Question: Suppose we have the string 'ABCD'
I would like to create the following tree:
'''
ABCD <------ level 1
ABC ABD ACD BCD <------ level 2
AB AC AD BC BD CD <------ level 3
A B C D <------ level 4
'''
And save it inside a vector in the following order:
'''
ABCD->ABC->ABD->ACD->BCD->AB->AC->AD->BC->BD->CD->A->B->C->D
'''
So from the starting point, I want to generate the nodes of the next level, store them inside the vector, then generate the nodes of the next level and do the same thing for all the remaining levels
I have created the following program to generate level 2 from level 1.
'''
void test(int dimensions, vector<string> & nodes, const char* currentNode){
int i,j;
for(i=dimensions-1;i>=0;i--){
char *temp = new char[dimensions];
int counter = 0;
for(j=0;j<dimensions;j++){
if(j!=i){
temp[counter] = currentNode[j];
counter++;
}
}
temp[counter] = '';
nodes.push_back(temp);
}
}
'''
which is called from main:
'''
vector<string> nodes;
int dimension = 4;
nodes.push_back("ABCD");
test(dimension, nodes, "ABCD");
'''
This gives me the following:

As you can see the nodes of the level 2 are added successfully, however if I try to apply recursion here, for example for node "ABC"
I would get as a result:
'AB -> AC -> BC'
These will be saved successfully, however if the recursion keeps going, for example for node 'AB' now it will find 'A -> B'
so the the resulting order of the nodes saved in the vector won't be how I described in the beginning.
Instead of
'''
ABCD->ABC->ABD->ACD->BCD->AB->AC->AD->BC->BD->CD->...
'''
it will be
'''
ABCD->ABC->ABD->ACD->BCD->AB->AC->A->B->...
'''
Finally, I would like the computation of this tree to be generalized for any number of dimensions. For example the initial node could be 'ABCD' or 'ABCDEFGHIJKLM'.
For some reason I believe this is very difficult to do, however I'm not exactly certain about it. Note that I don't want to use any external libraries for computing the permutations, I need to understand 100% the code in order to proceed with the algorithm that I want to implement.
Thank you in advance
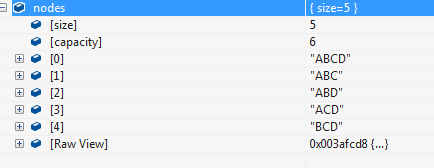
Answer: As stated in the comments, I don't see how this is remotely related to permutations, but here's the code for what I think you're trying to achieve:
'''
#include <algorithm>
#include <iostream>
#include <string>
#include <vector>
typedef std::vector<std::string> Layer;
Layer getNextLayer(const Layer &);
int main()
{
std::vector<Layer> layers;
layers.push_back(Layer());
layers[0].push_back("ABCDE");
while ( layers.back().back().size() > 1 )
{
layers.push_back(getNextLayer(layers.back()));
for ( size_t i = 0; i < layers.back().size(); ++i )
{
std::cout << layers.back()[i] << " ";
}
std::cout << "
";
}
}
Layer getNextLayer(const Layer &layer)
{
Layer result;
for ( size_t i = 0; i < layer.size(); ++i )
{
const std::string item = layer[i];
for ( size_t j = 0; j < item.size(); ++j )
{
std::string new_item = item;
new_item.erase(new_item.begin() + j); // erase j^th charachter from item
result.push_back(new_item);
}
}
std::sort(result.begin(), result.end());
result.erase(std::unique(result.begin(), result.end()), result.end()); // erase duplicates
return result;
}
'''
This creates each layer based on the last one. To store it all in one vector, you just have to merge all these layers.